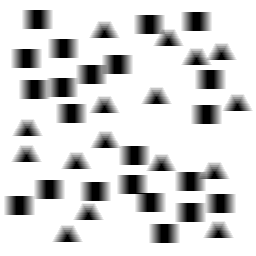
Squares: 22
Triangles: 16
Stars: 0
Total shapes: 38